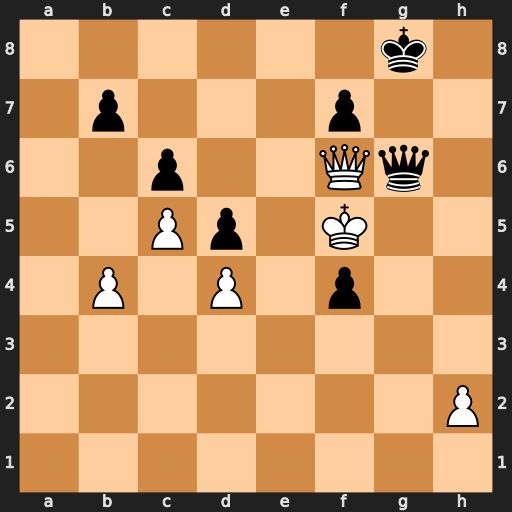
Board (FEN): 6k1/1p3p2/2p2Qq1/2Pp1K2/1P1P1p2/8/7P/8
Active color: w
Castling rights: -
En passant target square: -
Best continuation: Qxg6+ fxg6+ Kxf4